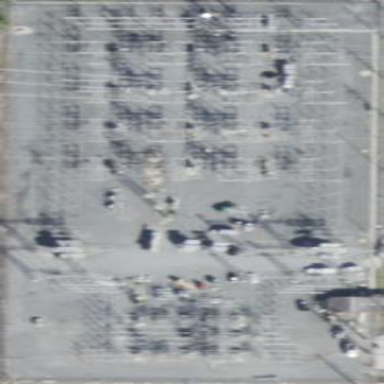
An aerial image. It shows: Outdoor power substation with fence surrounding it. The substation operates at the transmission level.